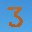
Label: 3